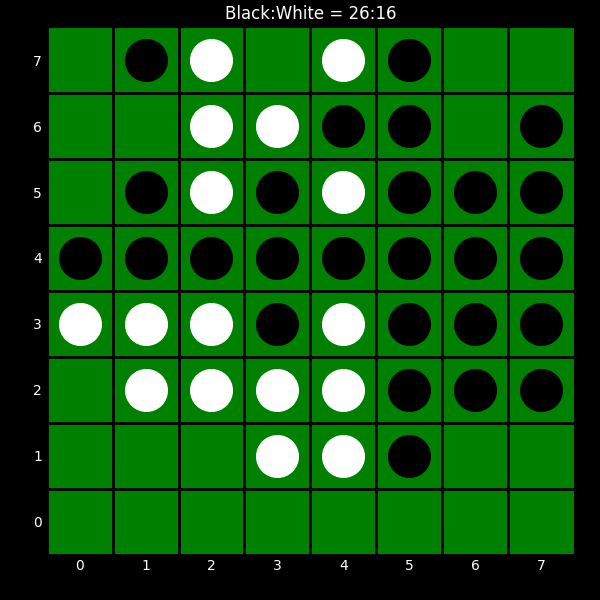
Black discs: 26
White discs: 16